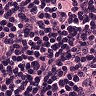
Metastatic tissue present: yes